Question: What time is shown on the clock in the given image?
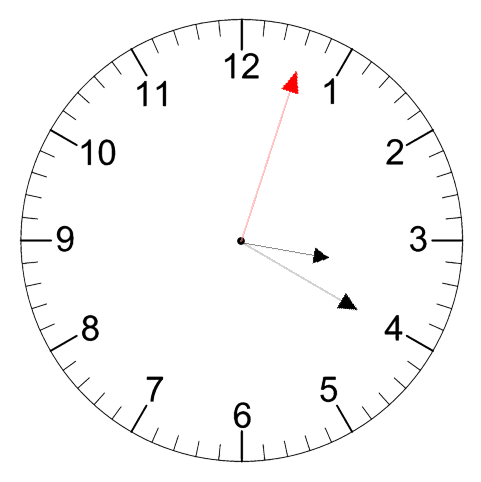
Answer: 03:20:03